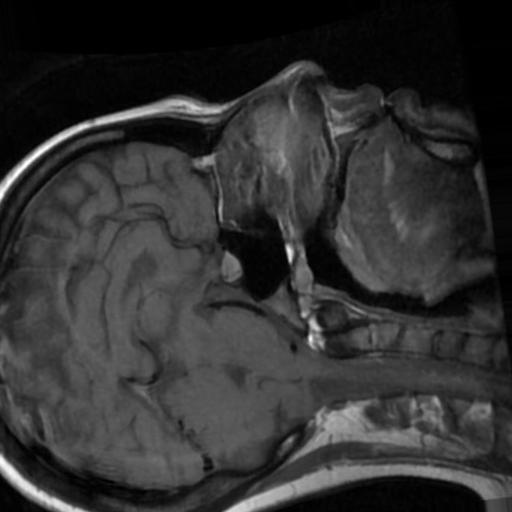
Label: brain_tumor